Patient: sex M, age 26
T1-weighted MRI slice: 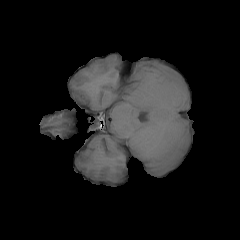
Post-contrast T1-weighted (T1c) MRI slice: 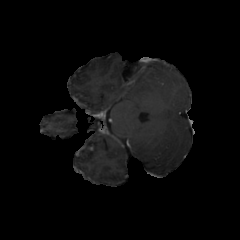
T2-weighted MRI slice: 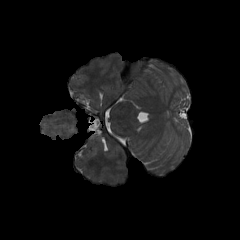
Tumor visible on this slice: no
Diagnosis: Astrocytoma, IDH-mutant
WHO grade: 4